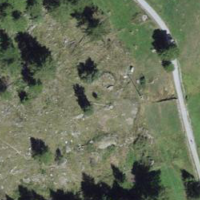
EUNIS habitat code: 31
Species observed at this site:
Tanacetum vulgare
Sambucus racemosa
Polemonium caeruleum